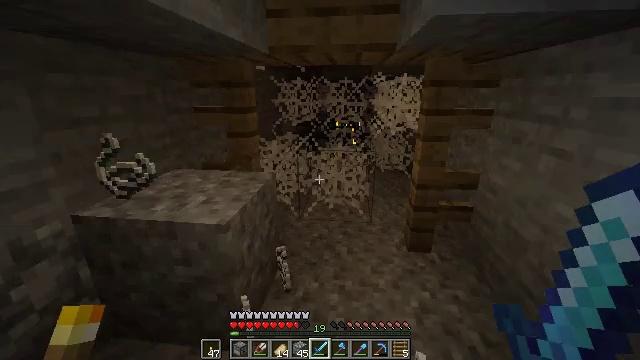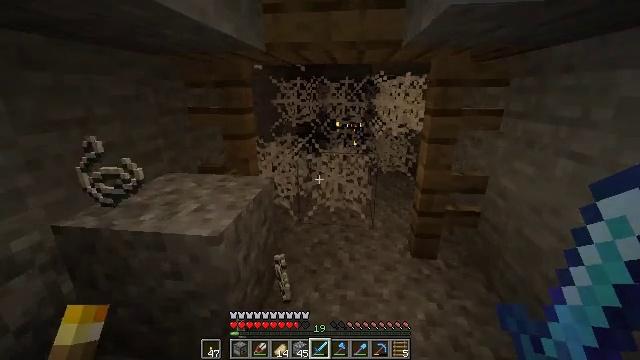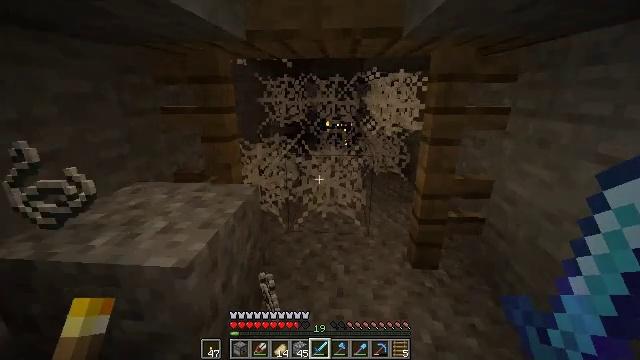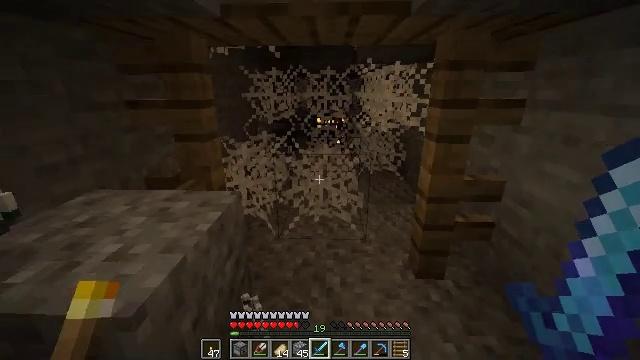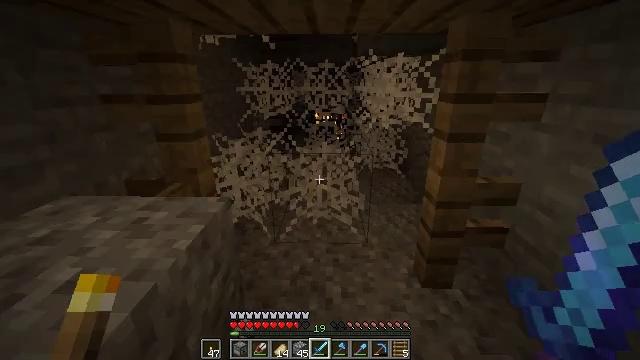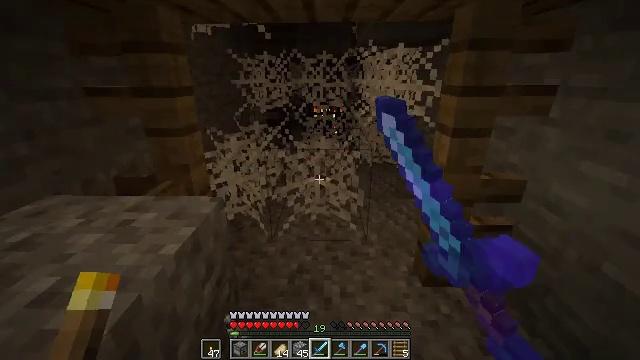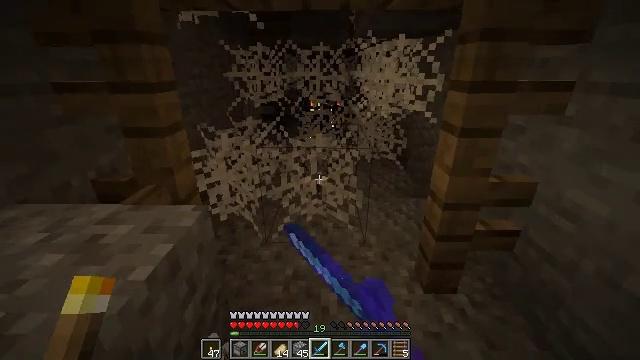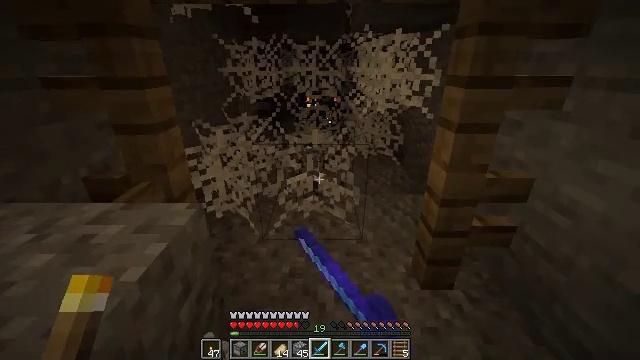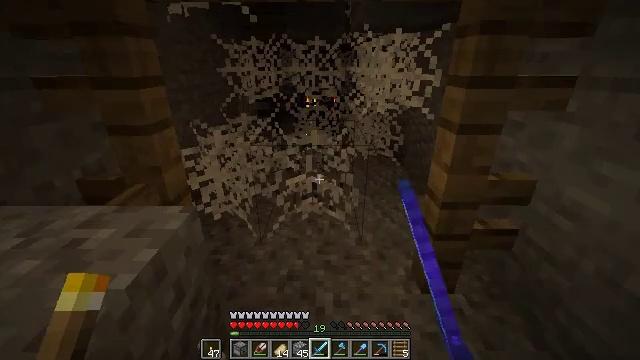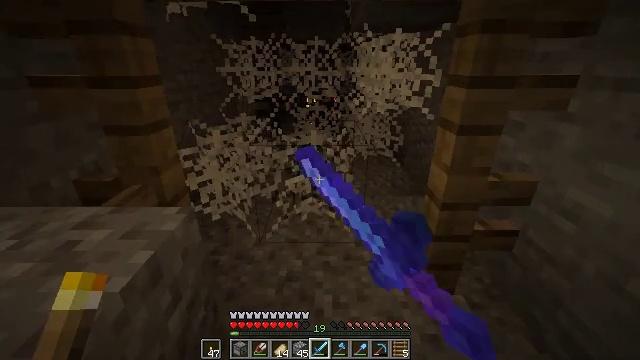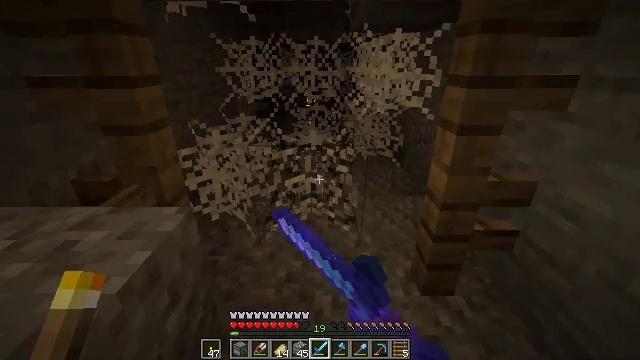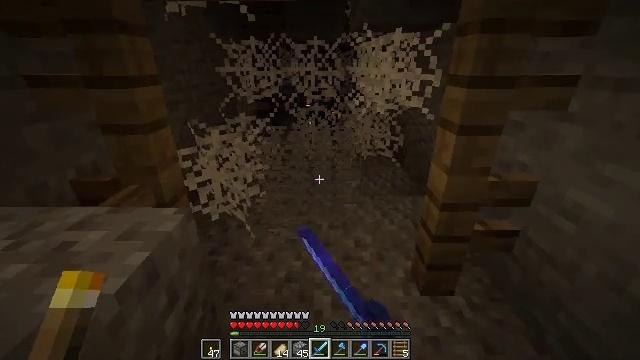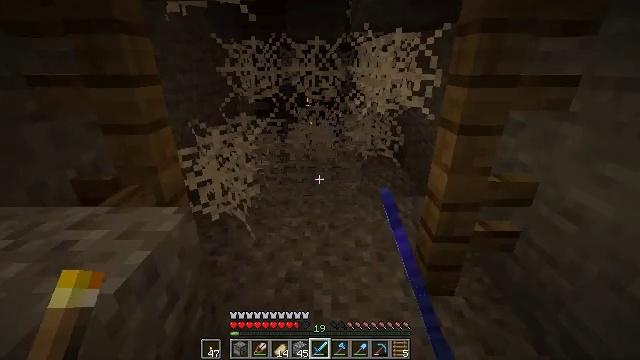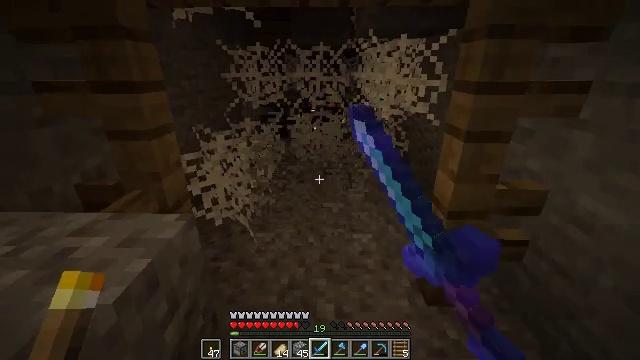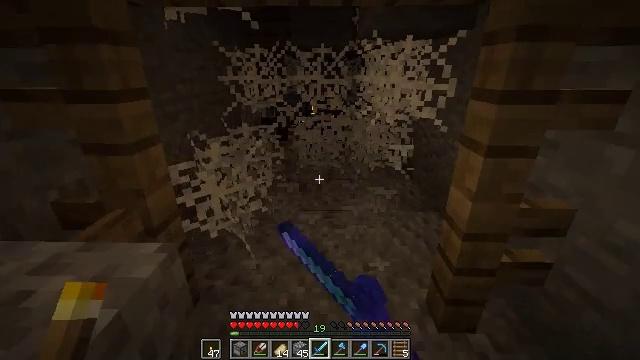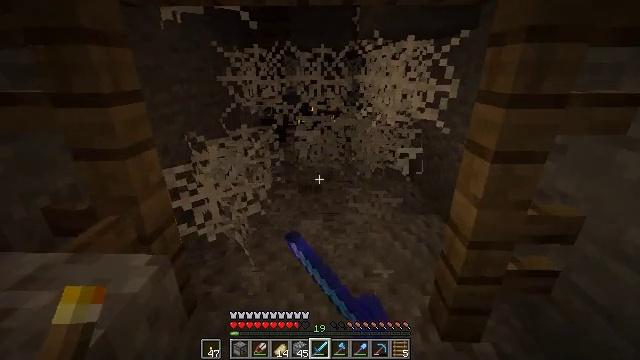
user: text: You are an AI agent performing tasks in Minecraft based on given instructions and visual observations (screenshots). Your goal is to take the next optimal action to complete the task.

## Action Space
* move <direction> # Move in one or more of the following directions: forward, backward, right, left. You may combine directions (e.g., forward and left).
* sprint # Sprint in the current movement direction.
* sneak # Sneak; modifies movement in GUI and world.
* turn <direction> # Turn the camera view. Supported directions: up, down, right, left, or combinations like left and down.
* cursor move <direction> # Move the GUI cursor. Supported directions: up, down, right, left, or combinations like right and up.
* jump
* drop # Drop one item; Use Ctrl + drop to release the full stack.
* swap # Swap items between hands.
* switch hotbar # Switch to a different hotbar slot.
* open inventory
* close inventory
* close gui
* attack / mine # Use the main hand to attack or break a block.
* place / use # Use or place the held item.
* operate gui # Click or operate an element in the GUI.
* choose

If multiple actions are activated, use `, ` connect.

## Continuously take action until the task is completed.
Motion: motion action
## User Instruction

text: Mine the cobweb to clear the path.
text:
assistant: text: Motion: move forward
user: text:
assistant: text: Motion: move forward, turn right
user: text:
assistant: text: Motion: move forward, turn right
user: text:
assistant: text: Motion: move forward, attack / mine
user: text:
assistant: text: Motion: turn down, attack / mine
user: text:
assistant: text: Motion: turn down, attack / mine
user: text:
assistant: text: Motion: attack / mine
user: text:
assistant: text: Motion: attack / mine
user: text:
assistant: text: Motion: attack / mine
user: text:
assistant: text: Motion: attack / mine
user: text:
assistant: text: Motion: attack / mine
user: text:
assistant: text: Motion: attack / mine
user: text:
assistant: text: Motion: move forward, turn up, attack / mine
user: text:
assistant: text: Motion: move forward, attack / mine
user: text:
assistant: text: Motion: move forward, attack / mine
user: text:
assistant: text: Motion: move forward, attack / mine
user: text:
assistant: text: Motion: move forward, attack / mine
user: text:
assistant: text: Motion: attack / mine
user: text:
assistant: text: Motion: attack / mine
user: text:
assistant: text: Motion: attack / mine
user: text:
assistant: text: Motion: attack / mine
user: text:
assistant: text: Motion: attack / mine
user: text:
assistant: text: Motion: move forward, attack / mine
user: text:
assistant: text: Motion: move forward, attack / mine
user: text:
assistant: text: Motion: move forward, attack / mine
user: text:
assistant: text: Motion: move forward, attack / mine
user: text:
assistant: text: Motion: attack / mine
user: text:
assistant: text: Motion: attack / mine
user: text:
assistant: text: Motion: attack / mine
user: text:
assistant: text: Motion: attack / mine